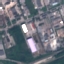
Label: Industrial